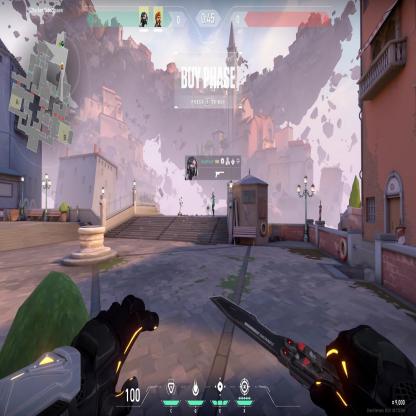
Label: dropped spike ; teammate